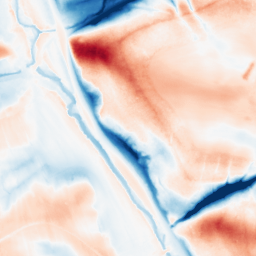
Category: classical
Decomposition family: gaussian_anisotropic
Decomposition parameters: sigma_x: 5
sigma_y: 20
Upsampling method: cubic_mitchell
Upsampling parameters: scale: 4
Upsampling scale: 4